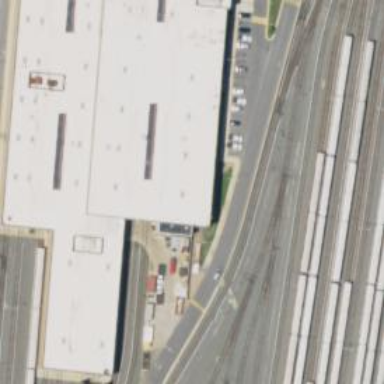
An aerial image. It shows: Building passage tunnel with electrified rail passing through service yard.